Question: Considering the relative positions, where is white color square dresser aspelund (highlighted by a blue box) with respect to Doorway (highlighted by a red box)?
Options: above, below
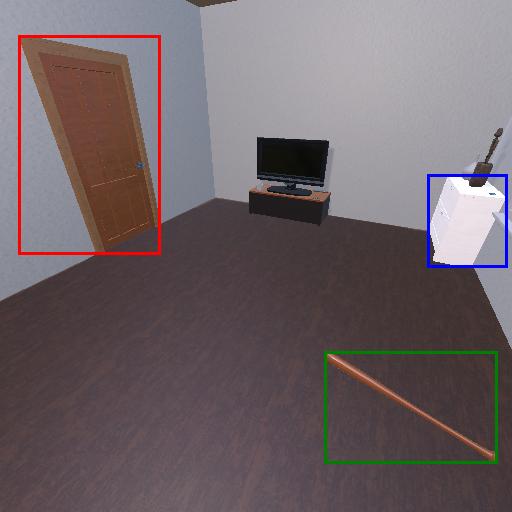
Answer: above